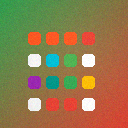
Screen state: on